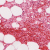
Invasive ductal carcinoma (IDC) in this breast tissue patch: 0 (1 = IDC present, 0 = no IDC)